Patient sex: F
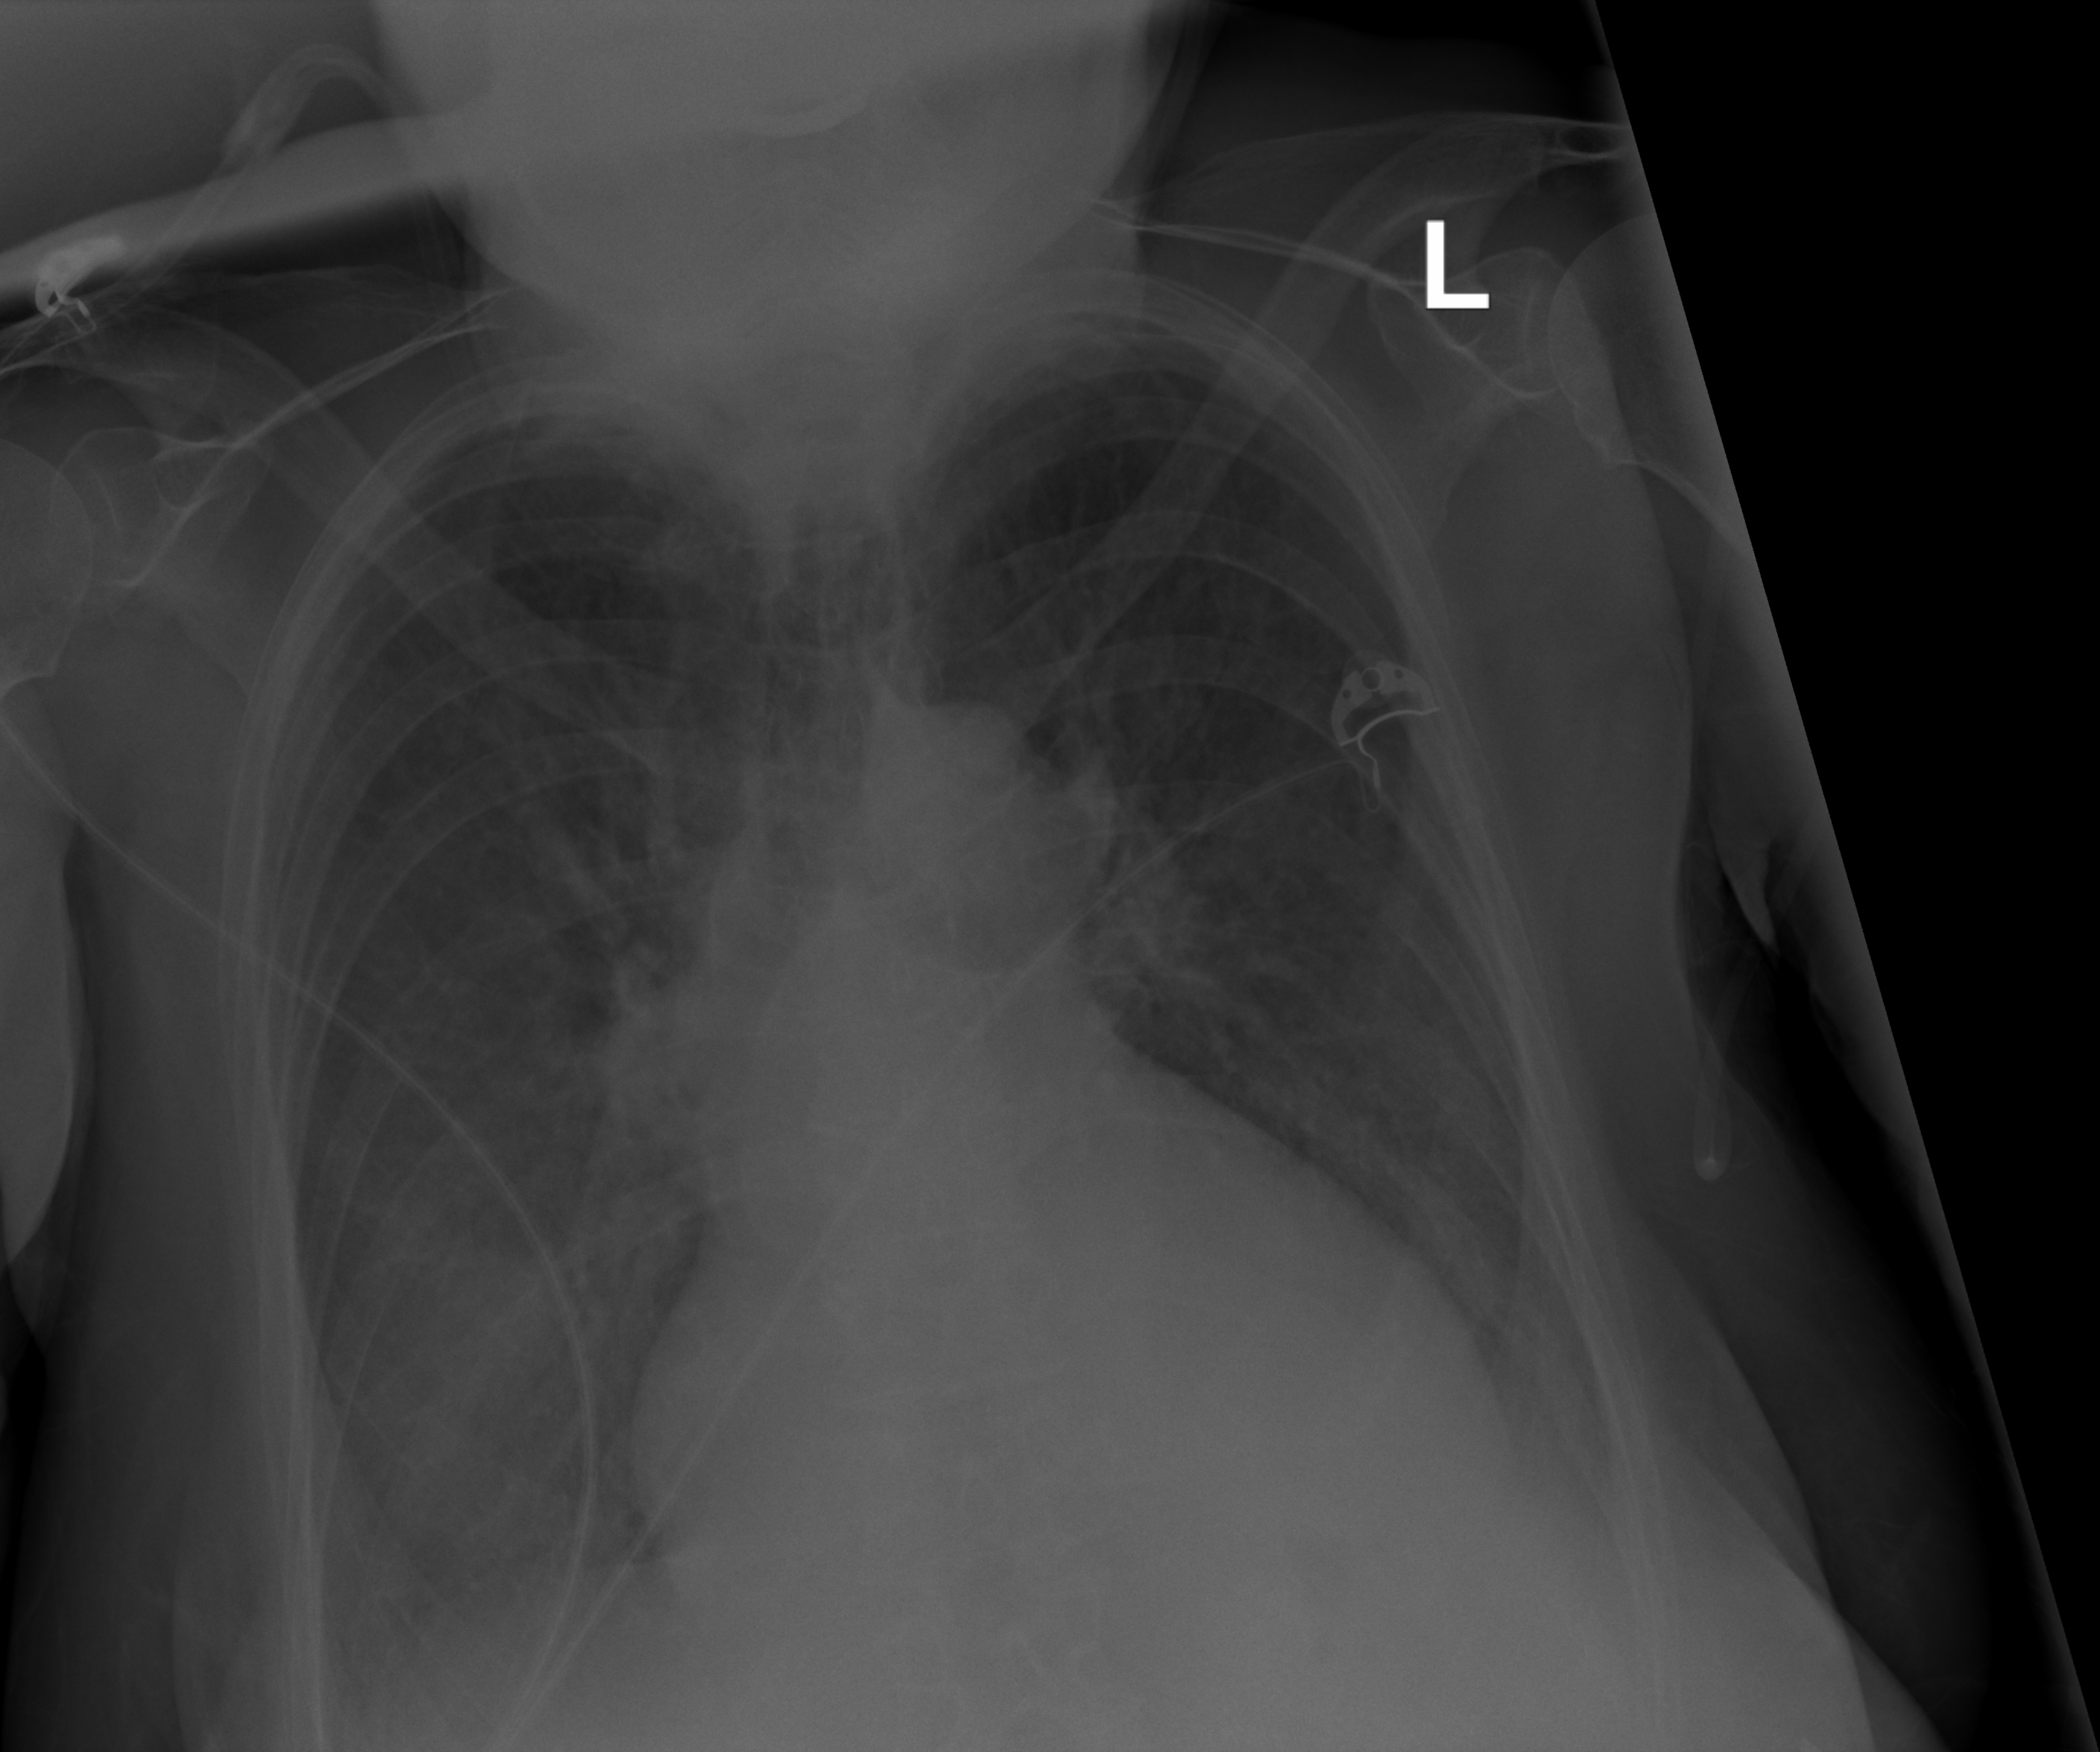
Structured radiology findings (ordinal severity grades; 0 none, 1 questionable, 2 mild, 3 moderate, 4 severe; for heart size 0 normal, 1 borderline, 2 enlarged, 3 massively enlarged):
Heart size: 2
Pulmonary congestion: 3
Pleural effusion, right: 2
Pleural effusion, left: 2
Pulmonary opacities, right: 2
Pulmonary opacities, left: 2
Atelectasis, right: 2
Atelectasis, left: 2